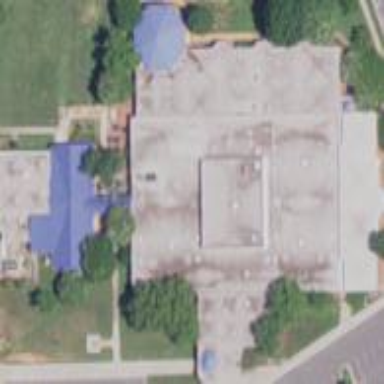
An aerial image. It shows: School building.